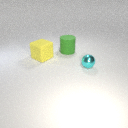
large yellow rubber cube behind small cyan metal sphere